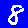
Digit: 8